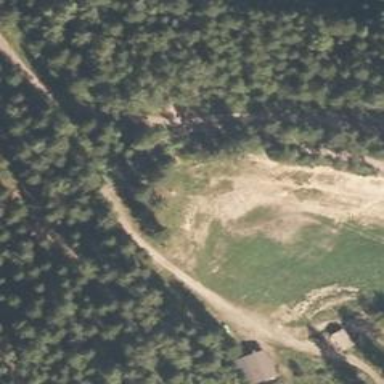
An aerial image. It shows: Disc golf hole.